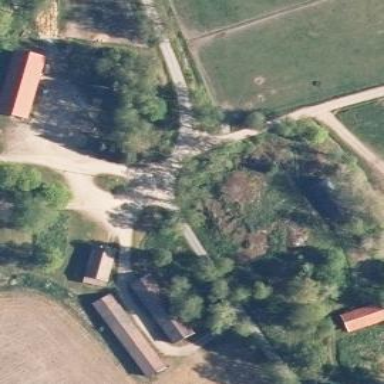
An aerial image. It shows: Farmyard area.